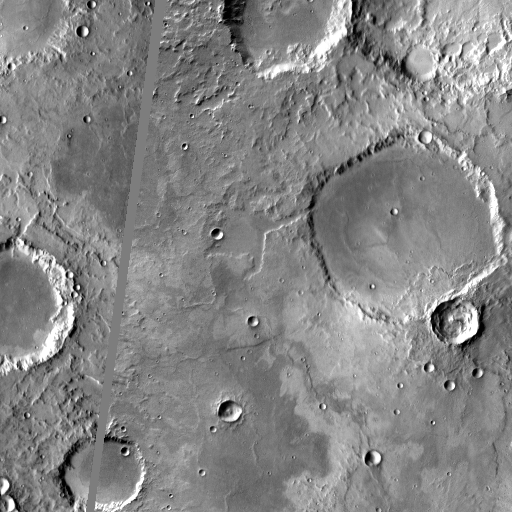
Crater classes present: Background, Other, Layered, Buried, Secondary